Question: I have a PLIST file that stores issue information. At the top is an array, and within that array there are dictionaries. Within each dictionary is a string called "Date" with different dates. I then display the date values in a table view.
I am able to determine the text of the UITableview cell tapped (and therefore the date string), but how do I then access the other values within the If the I know that the date string is February 16, 2012, how do I get the "Download URL"? Here is a picture of my PLIST:

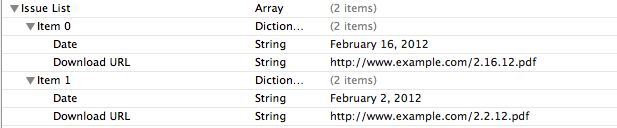
Answer: You should be getting the indexPath from the cell that is tapped. The indexPath.row should give you an index number that you can use to get the correct dictionary from your array of dictionaries. If you are not already keeping this array, consider doing so if it's a manageable size.
'''
NSDictionary *selectedIssue = [myArrayOfDictionaries objectAtIndex:indexPath.row];
NSSTring *downloadURL = [selectedIssues valueForKey:@"Download URL"];
'''
Personally, I would never rely on the date being unique or formatted in any particular way.